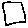
Label: square